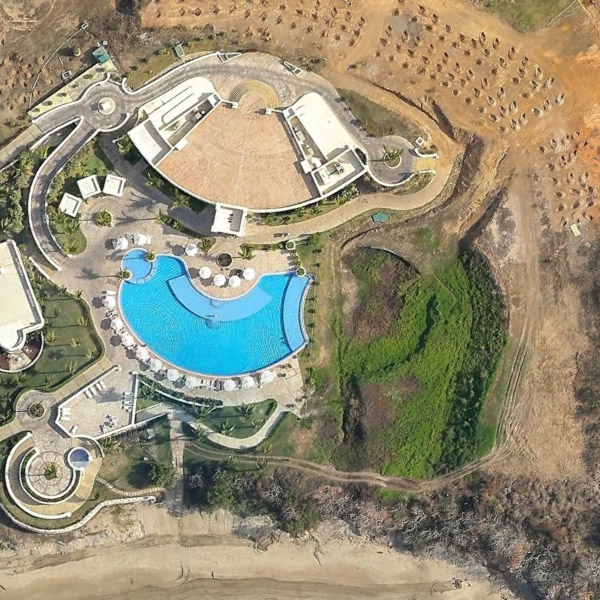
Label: Resort